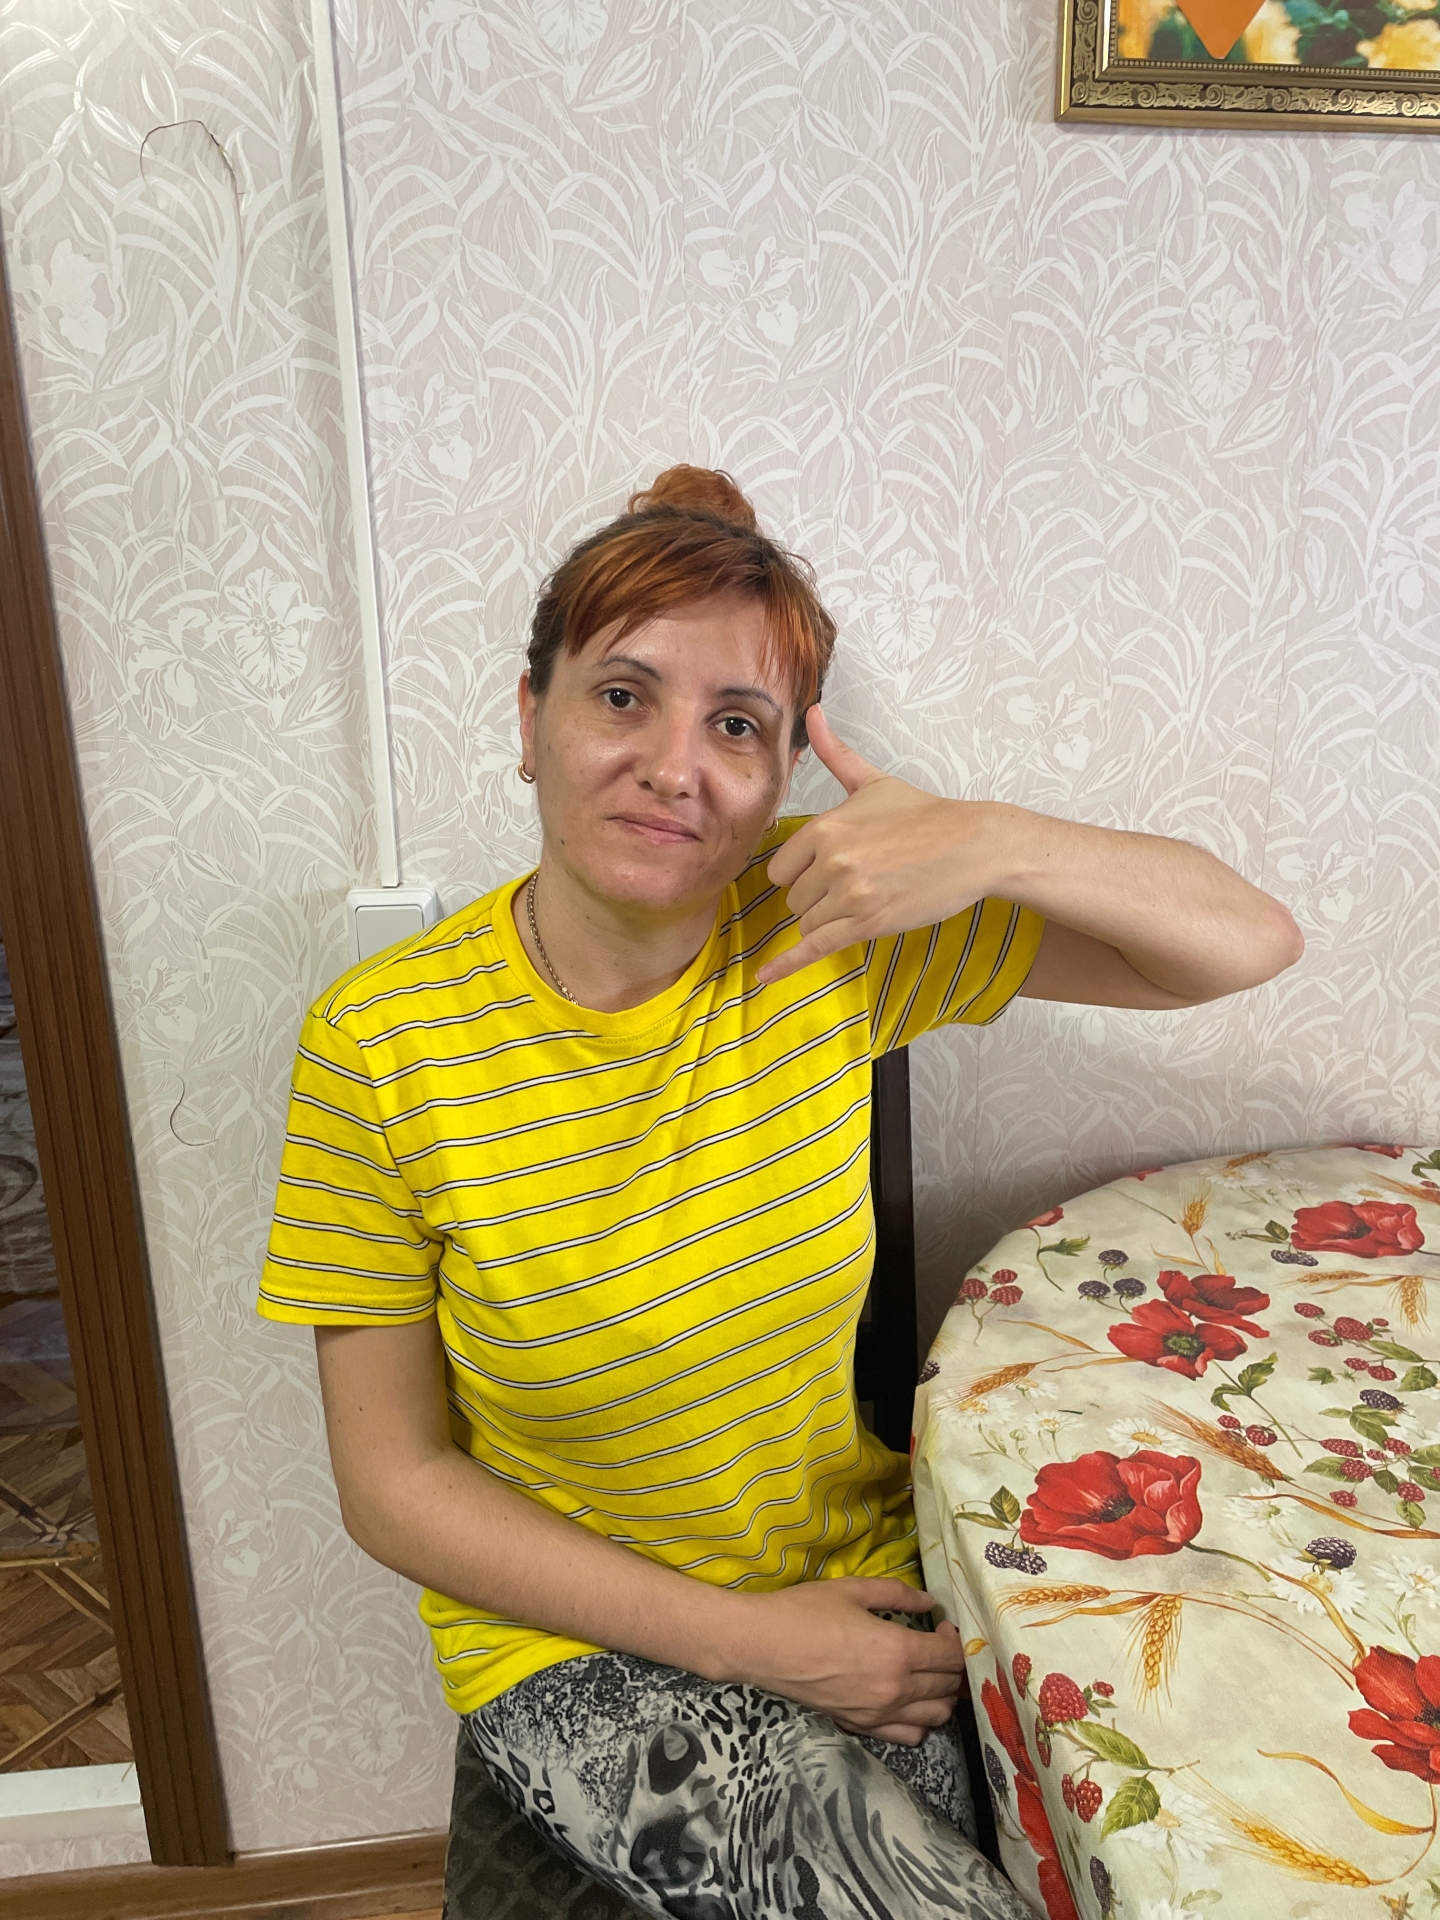
Label: clear